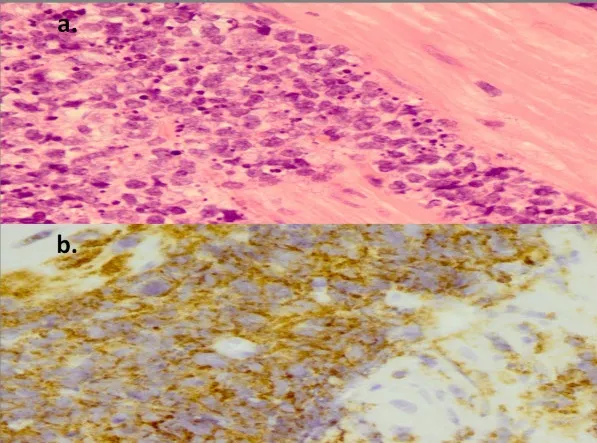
Histopathological findings. H&E staining of the gastric biopsy revealed a large cell lymphoma infiltrate (1a). CD20 staining highlights a diffuse infiltrate of neoplastic B cells (1b) histopathological findings from gastric biopsy.
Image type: pathology (h&e)